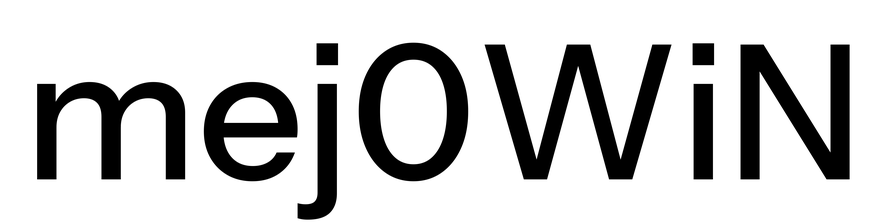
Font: InstrumentSans_Medium